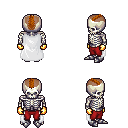
a pixel art fantasy rpg character, male body template, skeleton, white cape, red pants, brunette short mohawk hairstyle, gold gloves, metal boots, four views (front, back, left, right), 2x2 character sprite sheet, small pixel art, hard edges, no anti-aliasing